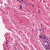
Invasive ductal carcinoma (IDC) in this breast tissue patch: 0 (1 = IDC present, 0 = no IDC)